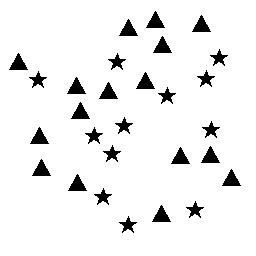
Squares: 0
Triangles: 16
Stars: 12
Total shapes: 28